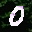
Label: 0